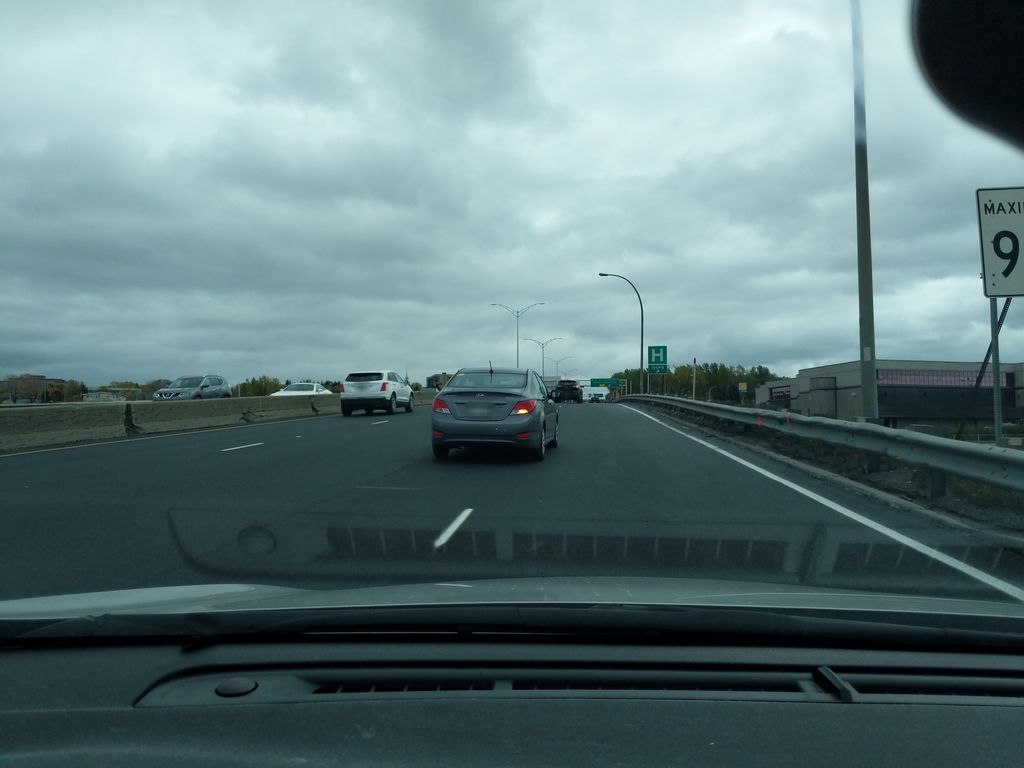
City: quebec_city